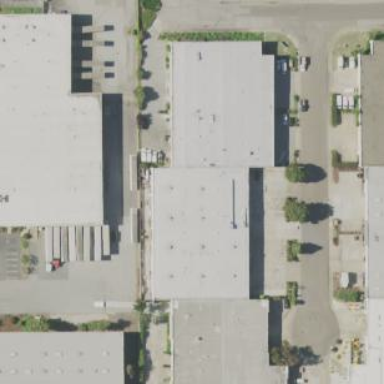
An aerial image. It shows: Commercial building with flat roof.